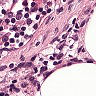
Metastatic tissue present: no